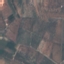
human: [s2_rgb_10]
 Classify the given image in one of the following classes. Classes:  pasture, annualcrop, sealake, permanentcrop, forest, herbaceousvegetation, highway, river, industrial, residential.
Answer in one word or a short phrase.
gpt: PermanentCrop